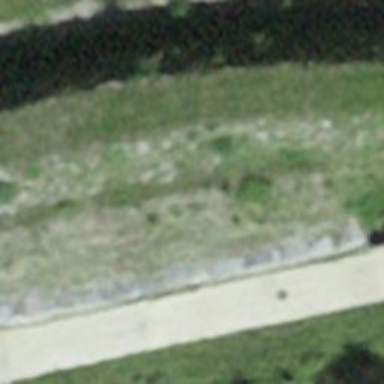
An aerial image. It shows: Embankment created as man-made structure.